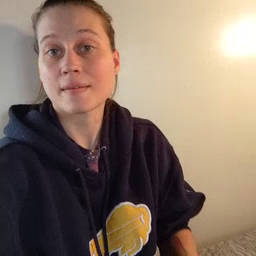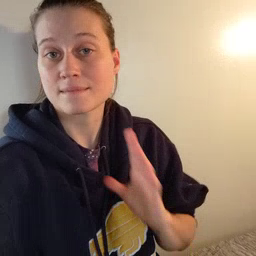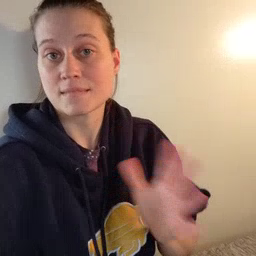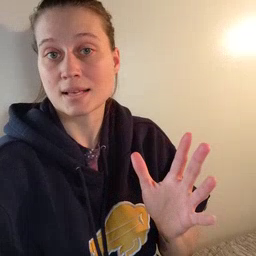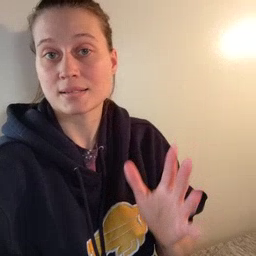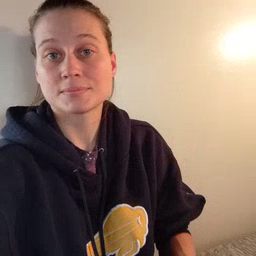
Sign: fine